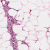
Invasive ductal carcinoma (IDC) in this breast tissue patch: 1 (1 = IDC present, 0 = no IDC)